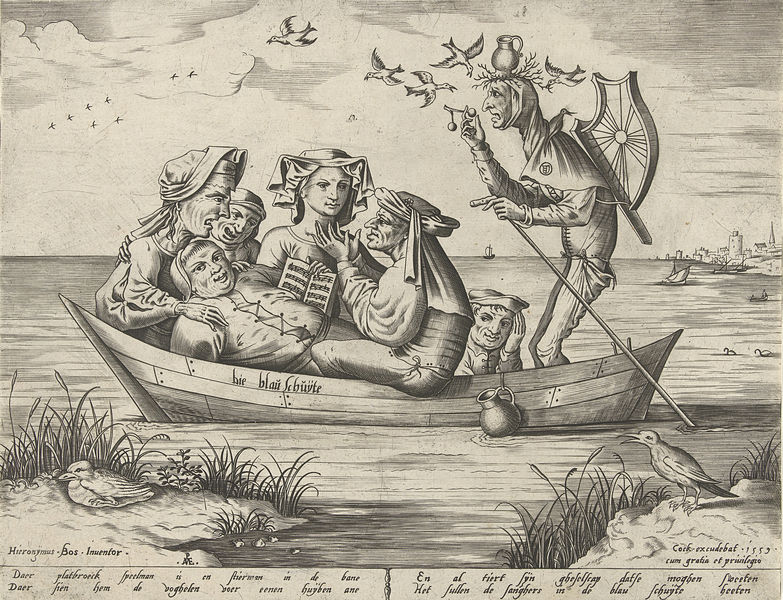
Titel: De blauwe schuit
Künstler: Pieter van der Heyden
Standort: Amsterdam
Institution: Rijksmuseum
Schlagwörter: gruppe, mann, meer, vogel, wasser, weiß, frauen, landschaft, see, stadt, ufer, holz, schwarz, vögel, boot, turm, kanne, krug, küste, ente, noten, grafik, holzboot, druck, druckgraphik, lithographie, stich, streit, teufel, harfe, staken, fährmann, hieronymus, bosch, hieronymus bosch, völlerei, ufer vogel